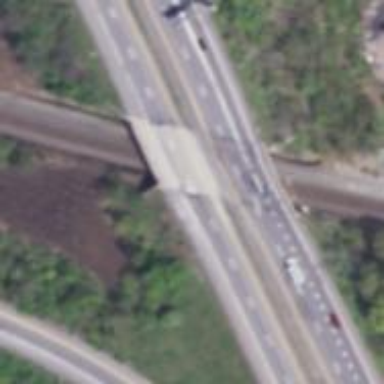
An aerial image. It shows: Bridge over motorway.